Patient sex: F
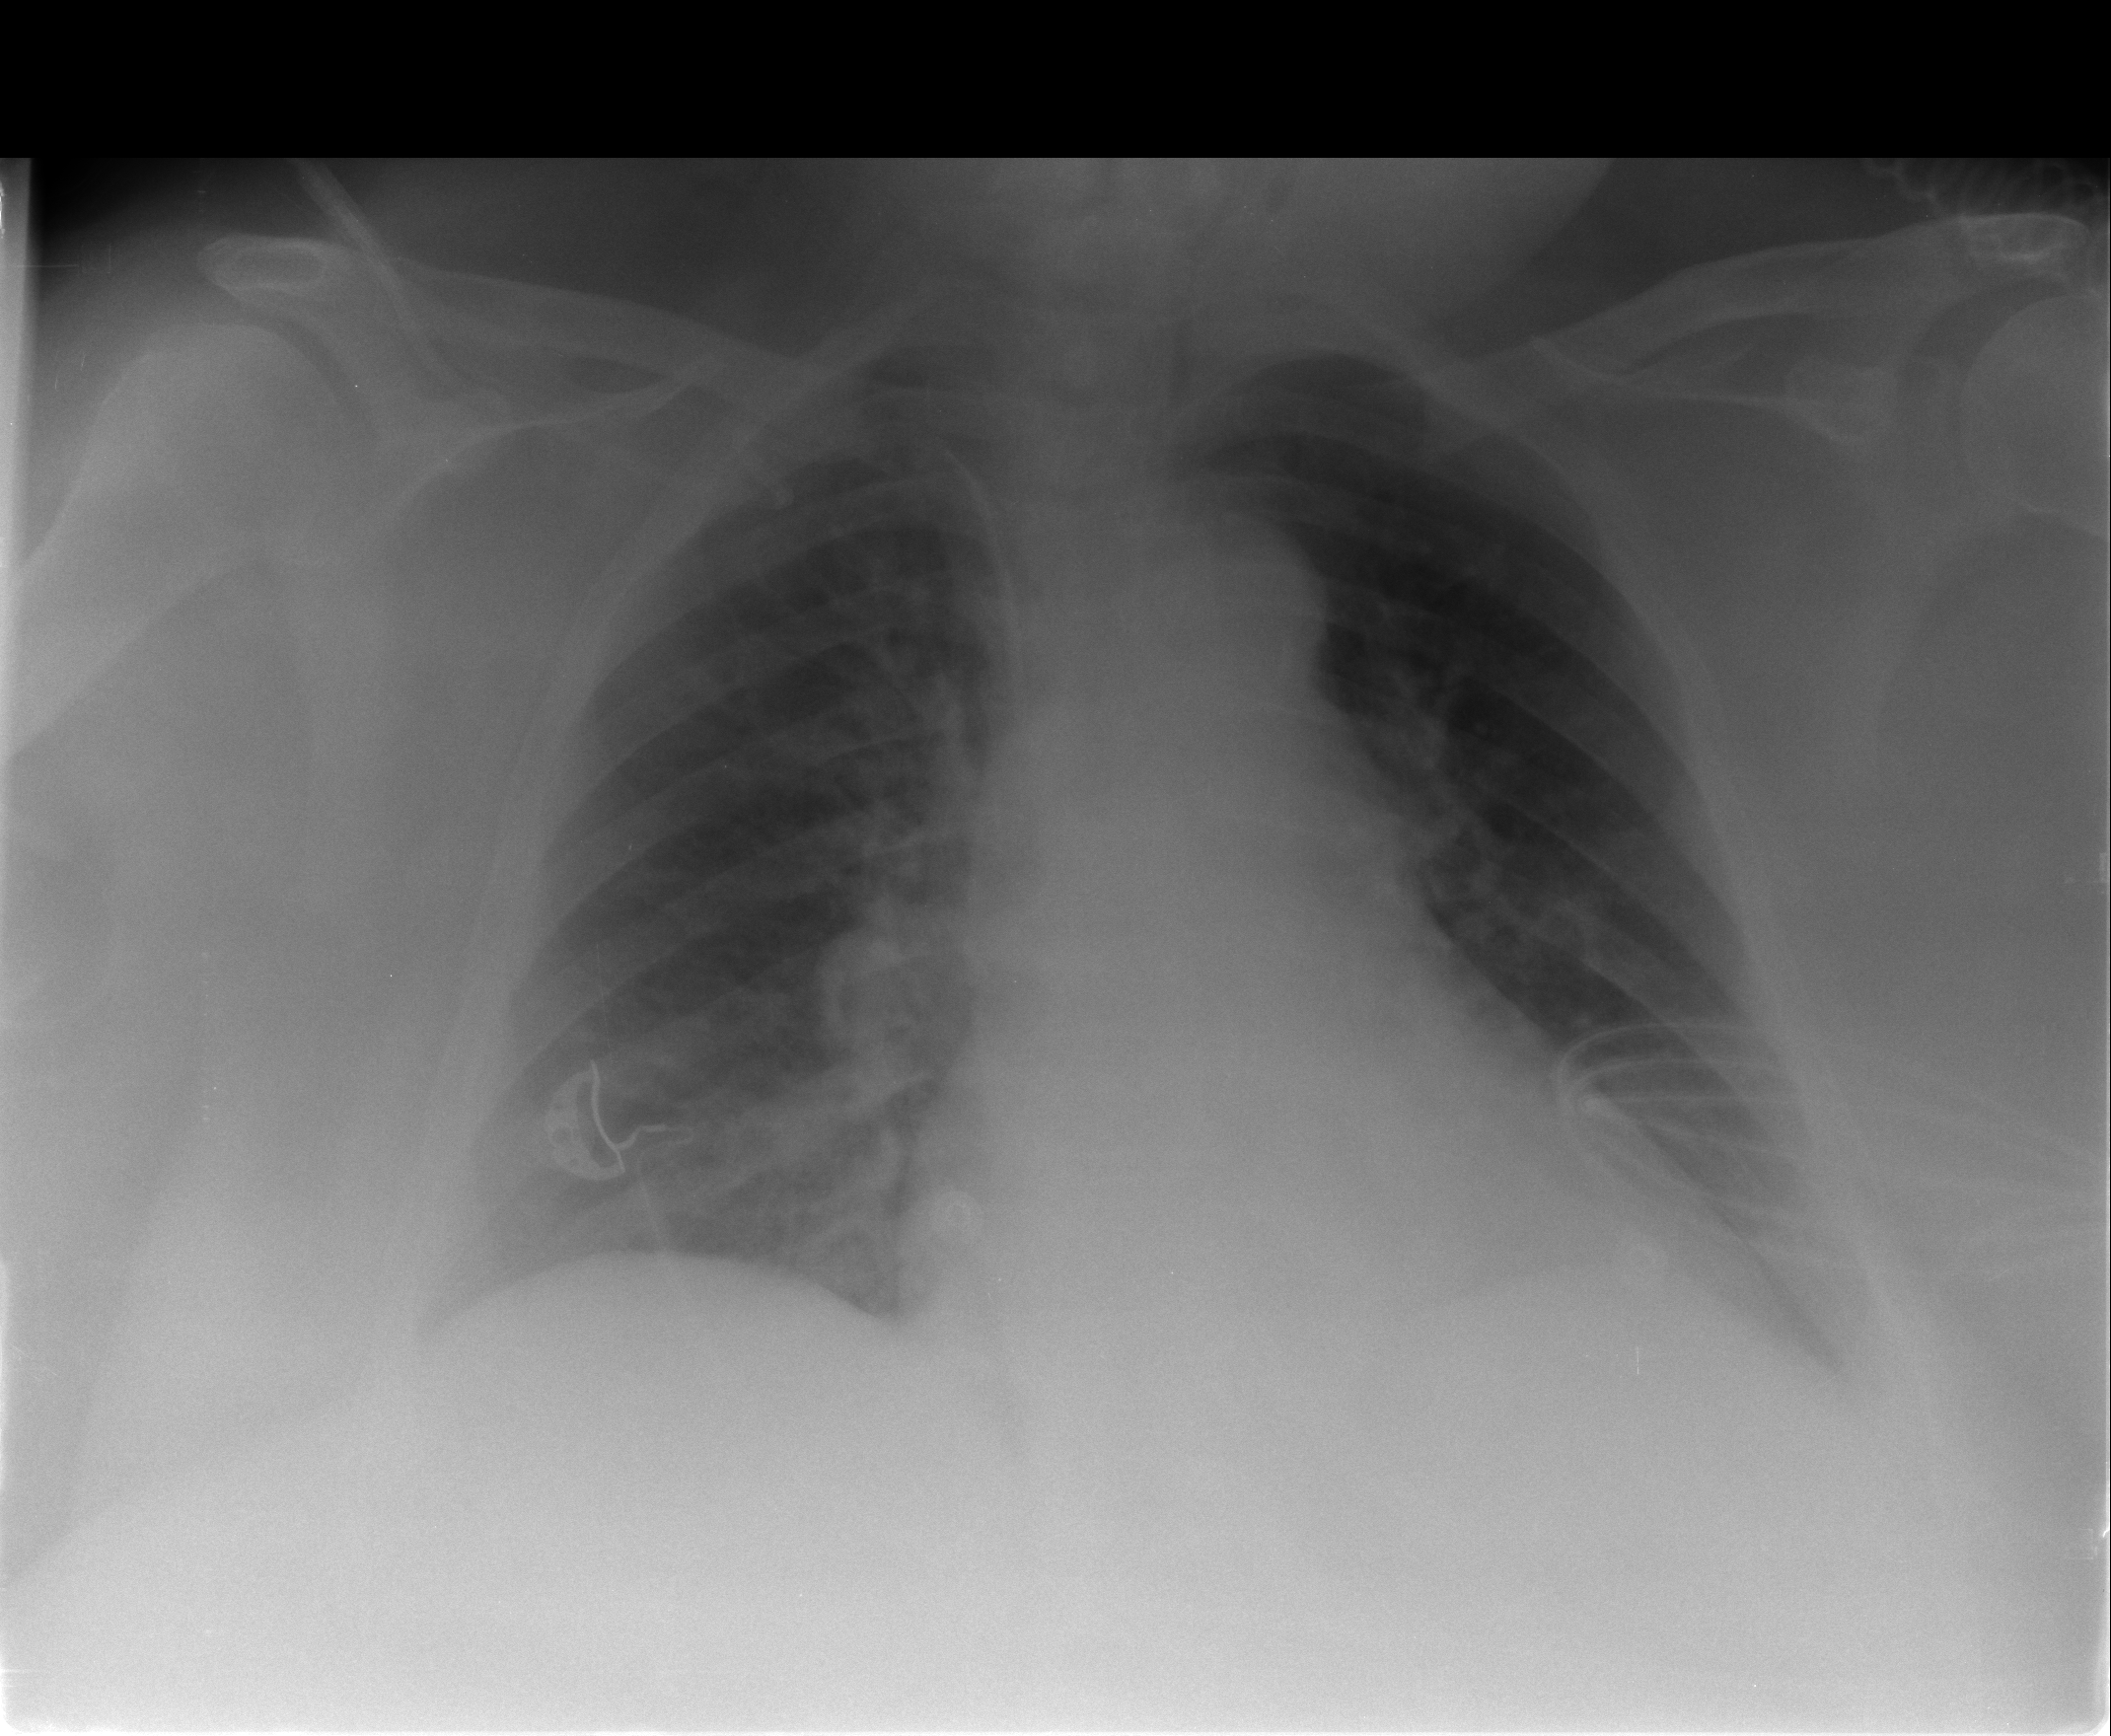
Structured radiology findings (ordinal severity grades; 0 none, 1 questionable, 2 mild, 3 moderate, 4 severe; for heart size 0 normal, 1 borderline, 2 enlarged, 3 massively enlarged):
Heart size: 1
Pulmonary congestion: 0
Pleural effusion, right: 0
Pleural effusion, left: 1
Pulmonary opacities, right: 0
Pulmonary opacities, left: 0
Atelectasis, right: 0
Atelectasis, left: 0